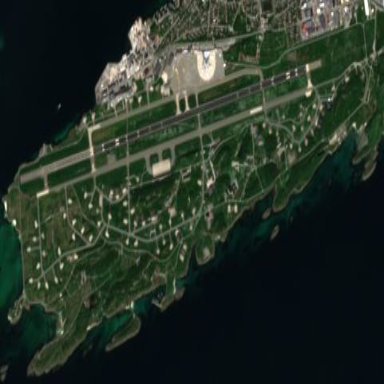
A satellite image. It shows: Aerodrome that serves as both military and public airport.